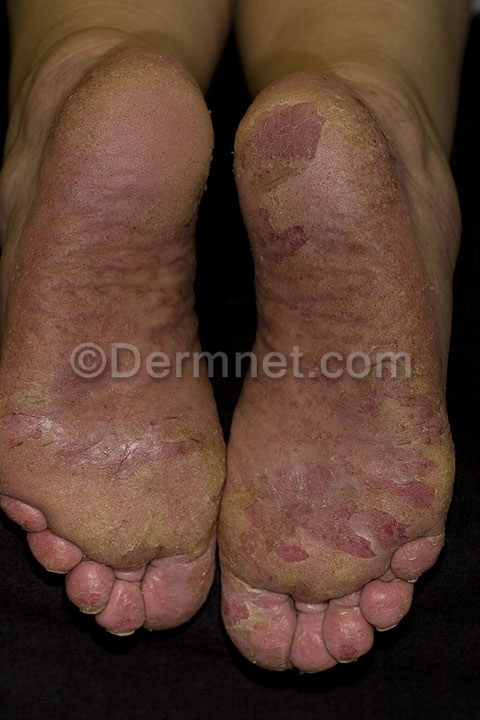
Disease: Psoriasis pictures Lichen Planus and related diseases